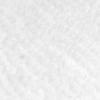
Label: no_change